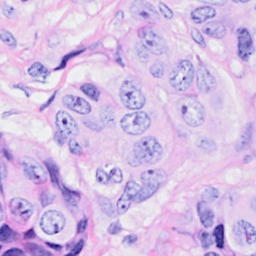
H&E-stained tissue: Breast